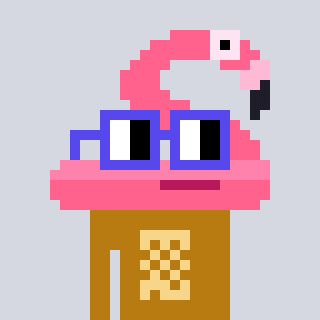
a pixel art character with square blue glasses, a flamingo-shaped head and a gold-colored body on a cool background